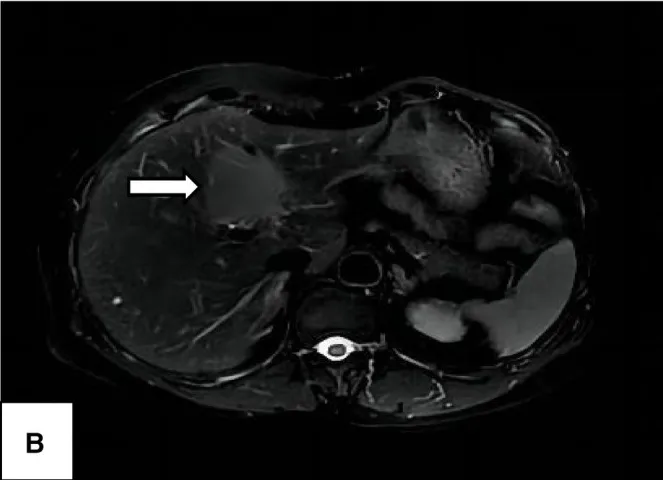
T2-weighted image. White arrow).
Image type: radiology (mri)